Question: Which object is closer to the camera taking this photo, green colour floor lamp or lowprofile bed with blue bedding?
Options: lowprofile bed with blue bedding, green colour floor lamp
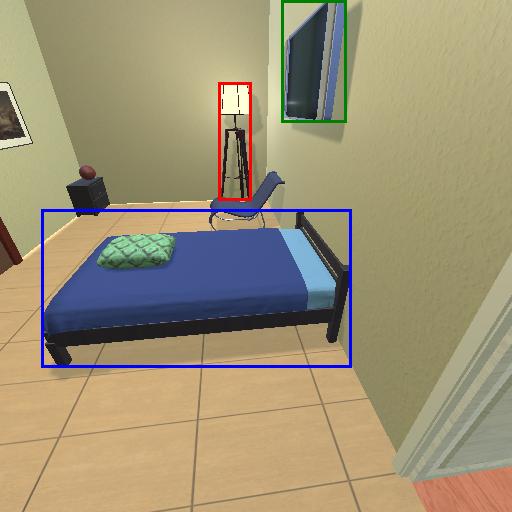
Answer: lowprofile bed with blue bedding